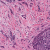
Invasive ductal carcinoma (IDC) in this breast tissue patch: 1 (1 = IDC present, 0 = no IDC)